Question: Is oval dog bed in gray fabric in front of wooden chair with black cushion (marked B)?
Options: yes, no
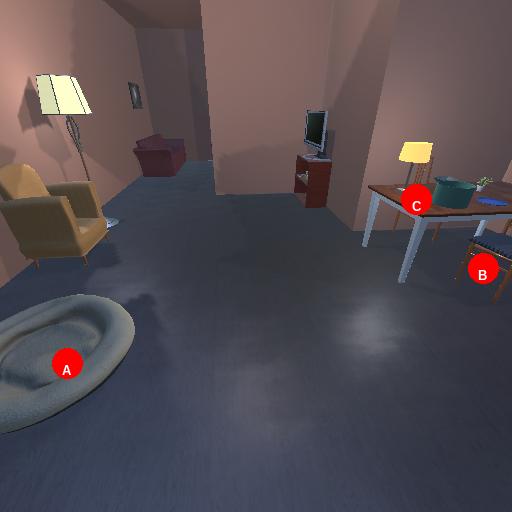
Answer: yes